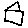
Label: house